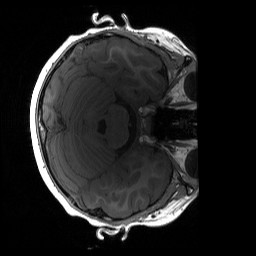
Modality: T1w
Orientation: axial
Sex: male
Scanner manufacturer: siemens
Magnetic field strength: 3 T
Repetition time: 1.9 s
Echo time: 0.00243 s